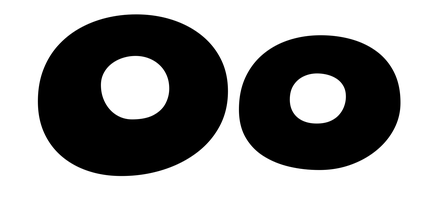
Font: Gluten_Bold